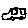
Label: car